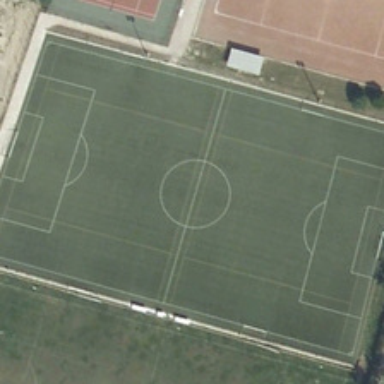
A football field is near several green trees and a tennis court .